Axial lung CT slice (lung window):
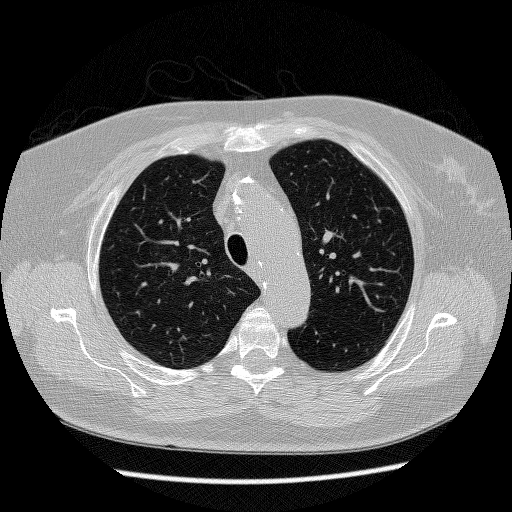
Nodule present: no